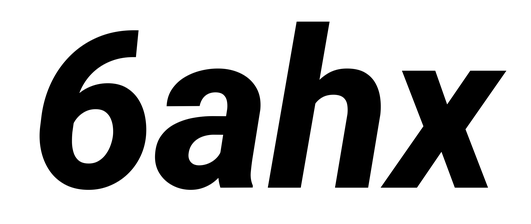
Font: Roboto-Italic_ExtraBold_Italic